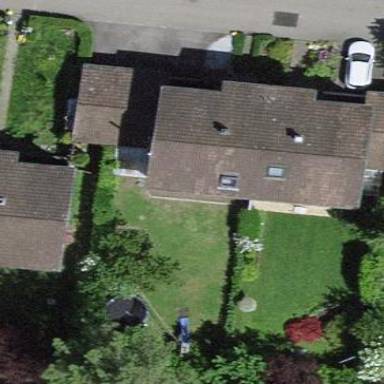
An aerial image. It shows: Semi-detached house.